Question: my title might not be very clear (wasn't sure how to explain it) but I've been working on a game interface trying to find the best way to have good hit detection for my walking buttons. This is what the end result should look like:

The first way I tried was to separate each triangle on it's own and just use Buttons for each but the problem that I come to with this is that an image needs to be inside of a rectangle shape and so there's an overlap between the 4 buttons and moving left might trigger the up button so I decided to try something else.
The second way was to just put the whole image as one button and then manually set the y and x of every button but the only way I could think of doing it was by looping to be able to have somewhat of an accurate touch feel and that idea just feels kind of sloppy.
Here is an example but the proportions for x and y are totally wrong, I'm just not sure how to compute it for a triangle:
'''
btnMove.addListener(new InputListener()
{
@Override
public boolean touchDown(InputEvent event, float x, float y, int pointer, int button)
{
//this basically only cuts the image in half... I was thinking of cutting more from there
//but I'm really not sure how to cut it exactly because of the triangle
if(y > 38 && x > 22)
{
player.playerJump();
return true;
}
else if(y < 38 && x < 22)
{
player.playerDodge;
return true;
}
return false;
}
});
'''
I have tried searching on the internet but I really can't find much so I would appreciate any ideas that I could implement.
By the way I almost forgot to mention I'm using scene2d in libGdx (if it wasn't clear).
Thank you for taking the time to read this, I know that there's probably too much text I'm just not really good at explaining my problems.
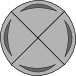
Answer: Your button image is effectively divided into four quadrants. To compute which of the four quadrants a given point 'x, y' are in, I think you just need to decide which side of each diagonal the point is on. One diagonal is defined by where 'x == y' (this is the diagonal from the bottom left to the top right). Since the origin in the bottom left of this image, the diagonal from the top left to bottom is defined by 'x == (WIDTH - y)'. Now you just need figure out which side of each diagonal you're on:
'''
boolean belowUpRight = (x > y);
boolean belowDownRight = (x < (WIDTH - y));
'''
Now you can compute your four buttons by something like:
'''
boolean touchLeft = !belowUpRight && belowDownRight;
boolean touchDown = belowUpRight && belowDownRight;
// etc ..
'''
At least, in theory I think this works. I haven't actually tried it.